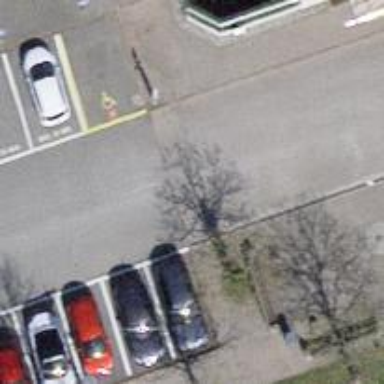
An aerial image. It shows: Bus stop with designated stop position for public transport.